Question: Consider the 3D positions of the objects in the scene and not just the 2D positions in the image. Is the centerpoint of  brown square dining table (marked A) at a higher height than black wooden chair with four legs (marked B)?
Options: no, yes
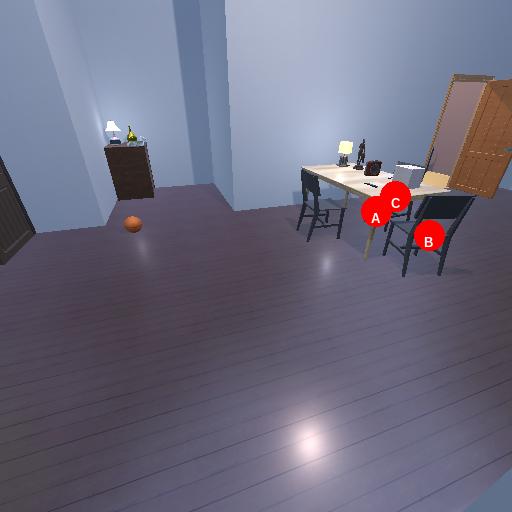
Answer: no